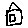
Label: house